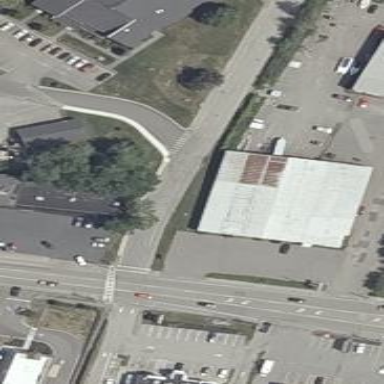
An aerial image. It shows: Building with bowling alley inside.